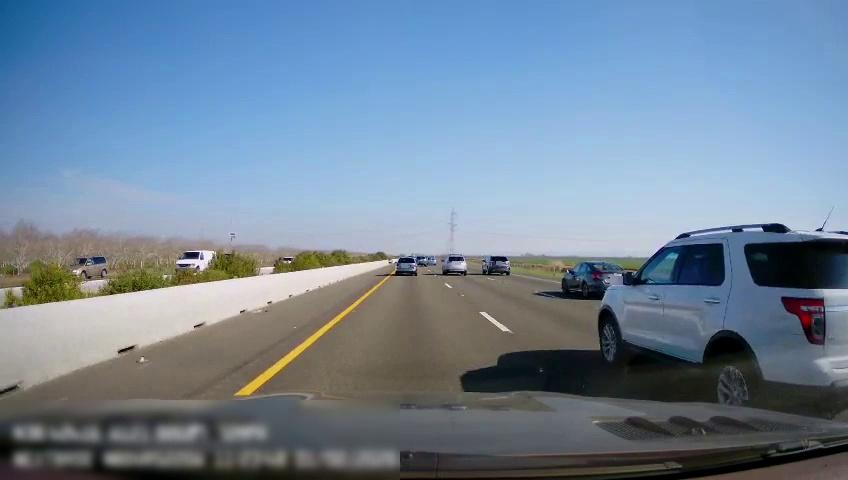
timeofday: Day
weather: Sunny
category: Drivable Space
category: Vehicles | Car
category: Vehicles | SUV
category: Vehicles | Car
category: Vehicles | Van
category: Vehicles | SUV
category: Vehicles | SUV
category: Vehicles | SUV
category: Vehicles | SUV
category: Vehicles | SUV
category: Lanes | Current Lane
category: Lanes | Current Lane
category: Lanes | Alternate Lane
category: Lanes | Alternate Lane